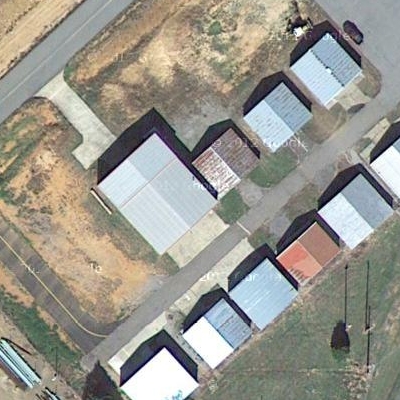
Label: Industry